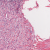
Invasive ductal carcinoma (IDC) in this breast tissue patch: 1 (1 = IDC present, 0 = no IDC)